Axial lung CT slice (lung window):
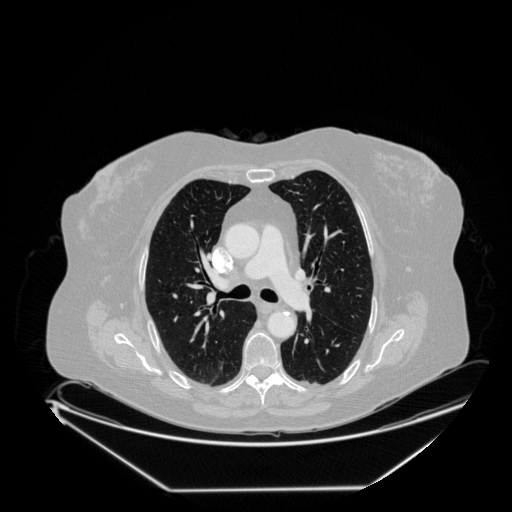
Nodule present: no